Field crop: maize
Growth stage: 2
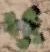
Species: chenopodium